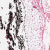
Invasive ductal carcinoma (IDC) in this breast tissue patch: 0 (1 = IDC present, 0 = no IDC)